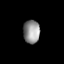
Tissue: lung
Cell type: Myeloid cells
Senescence score: 0.584
Nuclear area (px): 379
Mean DAPI intensity: 145.533